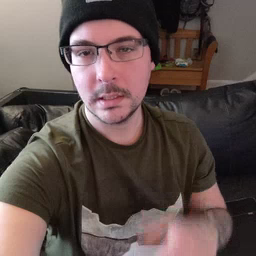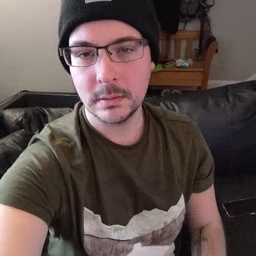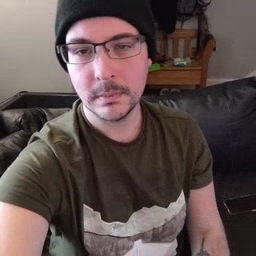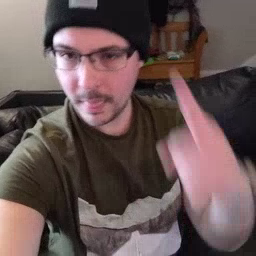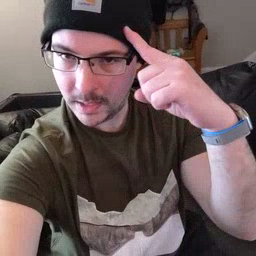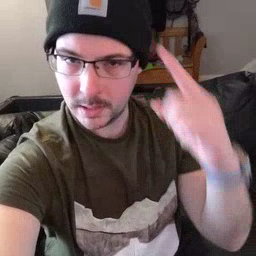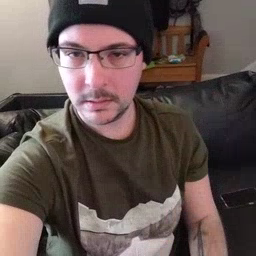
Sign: think